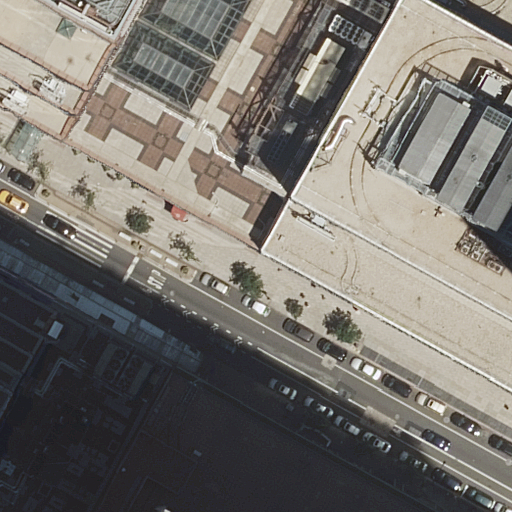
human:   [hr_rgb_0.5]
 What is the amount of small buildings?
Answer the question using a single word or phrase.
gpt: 1

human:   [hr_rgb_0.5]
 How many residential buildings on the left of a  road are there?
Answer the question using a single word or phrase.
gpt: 0

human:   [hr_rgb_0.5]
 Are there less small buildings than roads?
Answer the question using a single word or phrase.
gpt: yes

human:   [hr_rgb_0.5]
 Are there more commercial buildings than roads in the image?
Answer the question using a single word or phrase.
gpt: yes

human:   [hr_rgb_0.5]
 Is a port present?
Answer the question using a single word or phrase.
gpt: no

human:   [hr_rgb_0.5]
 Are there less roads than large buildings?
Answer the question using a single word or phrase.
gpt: no

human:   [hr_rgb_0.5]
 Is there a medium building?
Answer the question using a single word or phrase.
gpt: yes

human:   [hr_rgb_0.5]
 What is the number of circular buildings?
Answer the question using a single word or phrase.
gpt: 0

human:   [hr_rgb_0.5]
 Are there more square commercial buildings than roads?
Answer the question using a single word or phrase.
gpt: no

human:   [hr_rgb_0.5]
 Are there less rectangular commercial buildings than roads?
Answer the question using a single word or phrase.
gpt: yes

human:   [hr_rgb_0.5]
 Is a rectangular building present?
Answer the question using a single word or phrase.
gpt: yes

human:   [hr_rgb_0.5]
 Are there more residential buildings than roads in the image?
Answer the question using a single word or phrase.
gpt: no

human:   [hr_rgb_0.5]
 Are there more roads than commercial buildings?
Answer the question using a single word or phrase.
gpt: no

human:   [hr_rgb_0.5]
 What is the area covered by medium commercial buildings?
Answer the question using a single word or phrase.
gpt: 187m2

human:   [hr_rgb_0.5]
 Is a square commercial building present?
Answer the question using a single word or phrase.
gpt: no

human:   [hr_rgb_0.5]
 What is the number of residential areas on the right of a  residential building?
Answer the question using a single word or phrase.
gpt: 0

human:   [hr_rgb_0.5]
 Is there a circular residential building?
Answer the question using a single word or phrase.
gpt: no

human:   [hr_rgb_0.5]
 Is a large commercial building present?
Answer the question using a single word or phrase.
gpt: yes

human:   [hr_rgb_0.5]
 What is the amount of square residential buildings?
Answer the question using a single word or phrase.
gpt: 0

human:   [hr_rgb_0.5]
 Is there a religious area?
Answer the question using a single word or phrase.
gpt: no

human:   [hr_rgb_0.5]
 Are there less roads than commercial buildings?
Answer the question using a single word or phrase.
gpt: yes

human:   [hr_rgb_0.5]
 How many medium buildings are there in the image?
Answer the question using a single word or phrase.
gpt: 1

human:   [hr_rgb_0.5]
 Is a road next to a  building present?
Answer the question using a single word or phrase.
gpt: yes

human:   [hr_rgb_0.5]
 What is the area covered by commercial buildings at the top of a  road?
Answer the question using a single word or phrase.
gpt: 5619m2

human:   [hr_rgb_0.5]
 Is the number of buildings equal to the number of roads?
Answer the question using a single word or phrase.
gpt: no

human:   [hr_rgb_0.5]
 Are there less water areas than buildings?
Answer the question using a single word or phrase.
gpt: yes

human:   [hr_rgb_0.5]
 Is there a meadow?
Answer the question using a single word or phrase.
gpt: no

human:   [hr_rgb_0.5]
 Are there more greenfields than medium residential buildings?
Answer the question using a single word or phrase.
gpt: no

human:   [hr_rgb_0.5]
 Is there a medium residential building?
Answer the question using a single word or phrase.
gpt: no

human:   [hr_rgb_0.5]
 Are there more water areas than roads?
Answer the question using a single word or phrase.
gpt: no

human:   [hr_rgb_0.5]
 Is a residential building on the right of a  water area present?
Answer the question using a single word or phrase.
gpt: no

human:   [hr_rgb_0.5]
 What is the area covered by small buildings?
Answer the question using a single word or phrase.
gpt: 7m2

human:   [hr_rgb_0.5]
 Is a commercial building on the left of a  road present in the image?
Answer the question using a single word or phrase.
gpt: yes

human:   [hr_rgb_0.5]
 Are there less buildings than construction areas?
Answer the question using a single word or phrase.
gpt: no

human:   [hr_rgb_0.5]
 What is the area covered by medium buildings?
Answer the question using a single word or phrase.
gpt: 187m2

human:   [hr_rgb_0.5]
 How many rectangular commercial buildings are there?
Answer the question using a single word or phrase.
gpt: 2